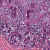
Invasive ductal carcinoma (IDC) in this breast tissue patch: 0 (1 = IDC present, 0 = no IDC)